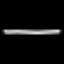
Label: line